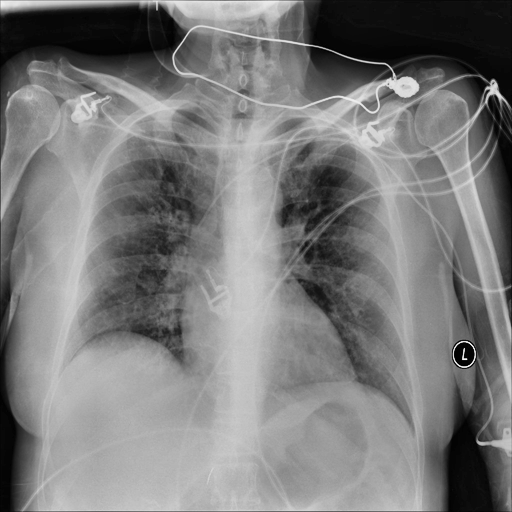
Finding: NORMAL